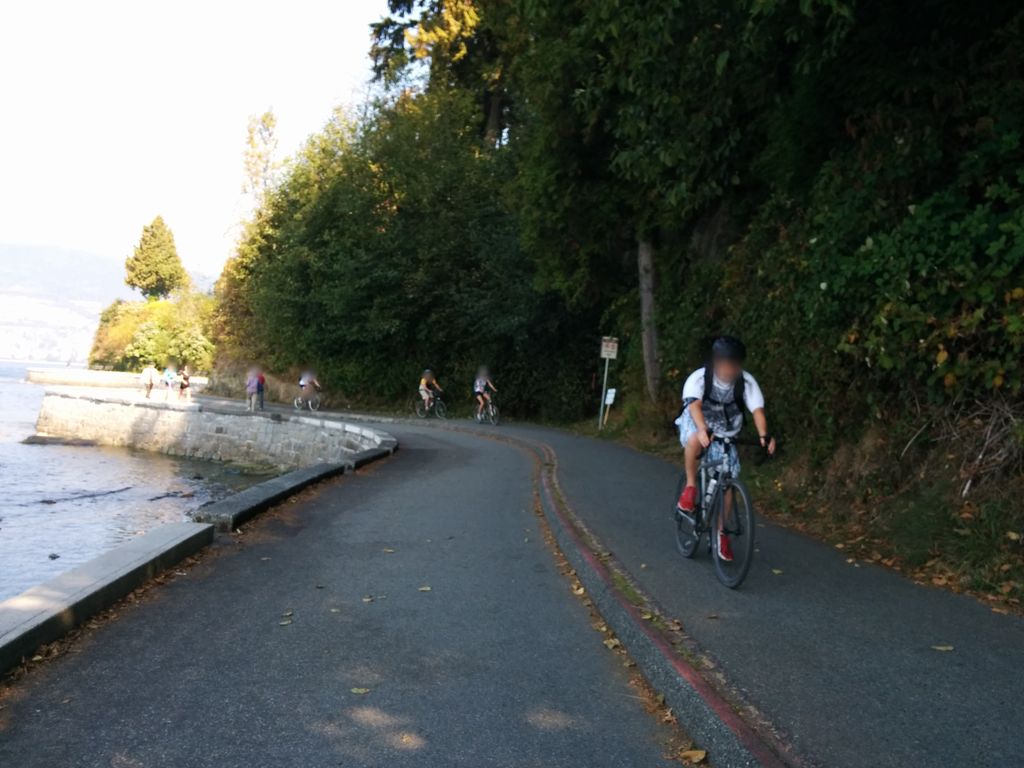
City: vancouver